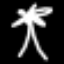
Label: palm tree